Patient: sex M, age 63
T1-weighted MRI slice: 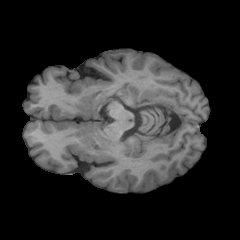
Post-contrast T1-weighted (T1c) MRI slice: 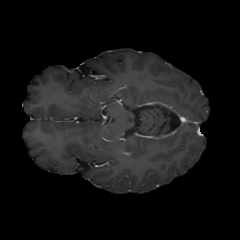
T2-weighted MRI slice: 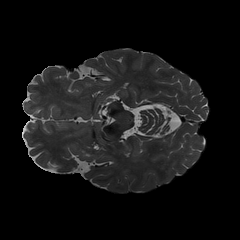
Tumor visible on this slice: no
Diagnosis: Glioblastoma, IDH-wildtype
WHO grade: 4